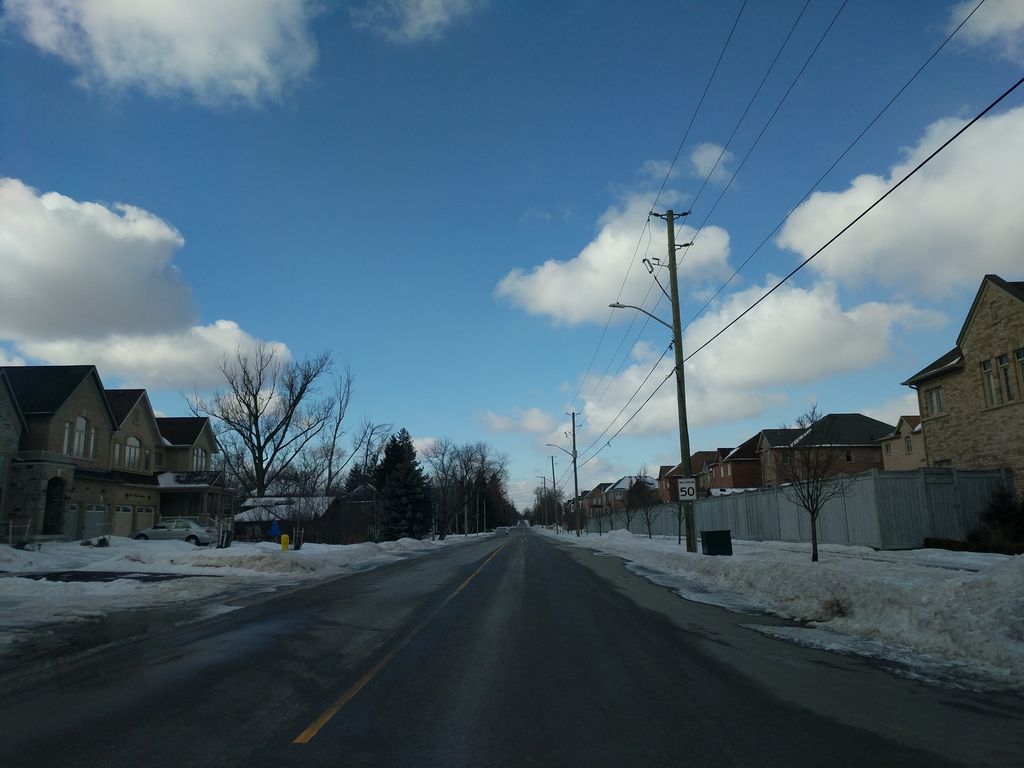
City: toronto